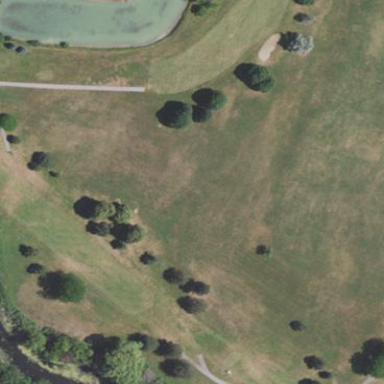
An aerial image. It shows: Grassy area designated as golf fairway.